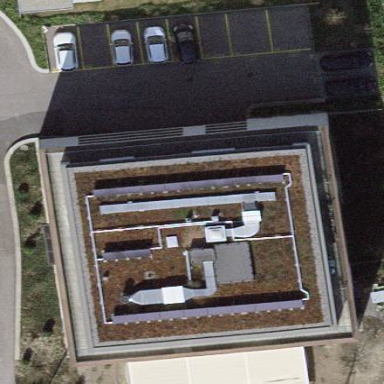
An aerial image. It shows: Clinic building offering healthcare services.